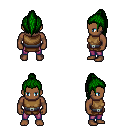
a pixel art fantasy rpg character, male body template, human, dark skin, leather chest armor, magenta pants, green long topknot hairstyle, four views (front, back, left, right), 2x2 character sprite sheet, small pixel art, hard edges, no anti-aliasing